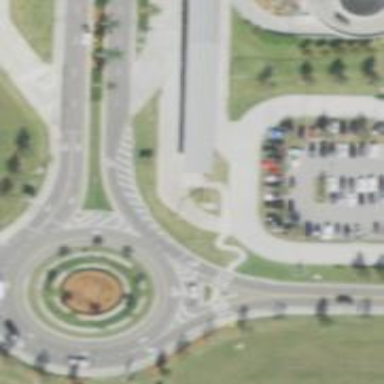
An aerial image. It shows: Roundabout at tertiary road junction.